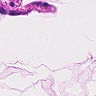
Metastatic tissue present: no